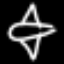
Label: airplane